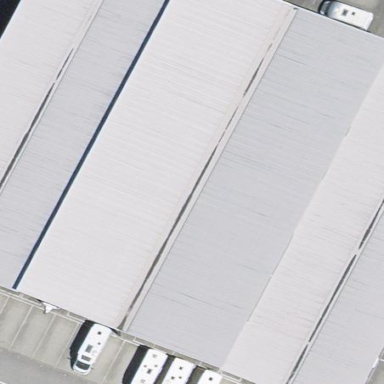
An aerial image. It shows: View of roof of building.